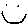
Label: smiley face